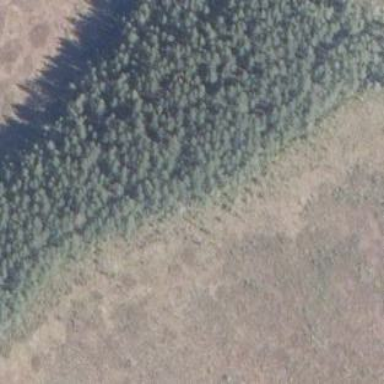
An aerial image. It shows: Woodland consisting mainly of needle-leaved trees.